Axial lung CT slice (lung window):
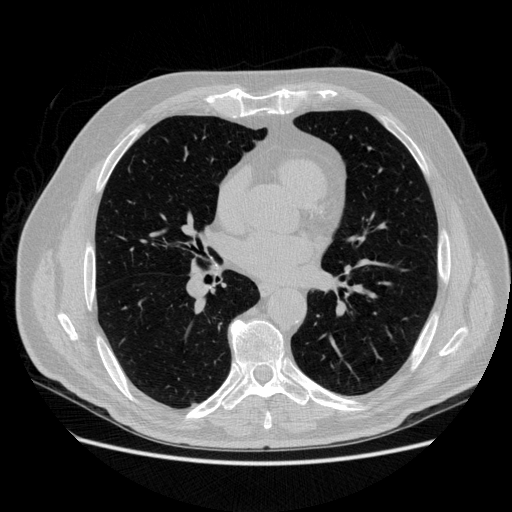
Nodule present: no